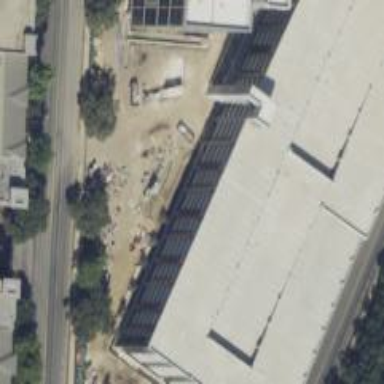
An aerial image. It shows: Parking building.